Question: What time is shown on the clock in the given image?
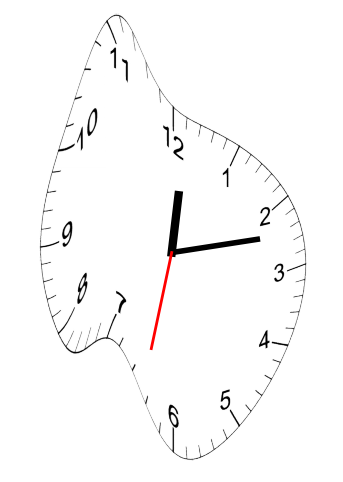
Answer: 12:12:32